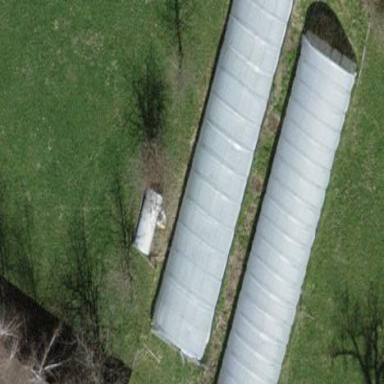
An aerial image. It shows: Greenhouse.